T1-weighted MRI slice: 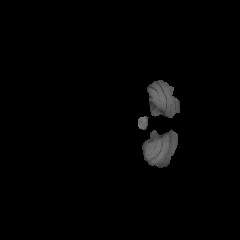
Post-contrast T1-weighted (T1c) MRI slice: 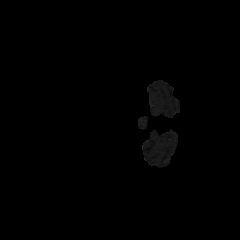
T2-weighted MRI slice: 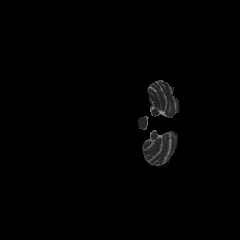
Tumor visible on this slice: no